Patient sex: F
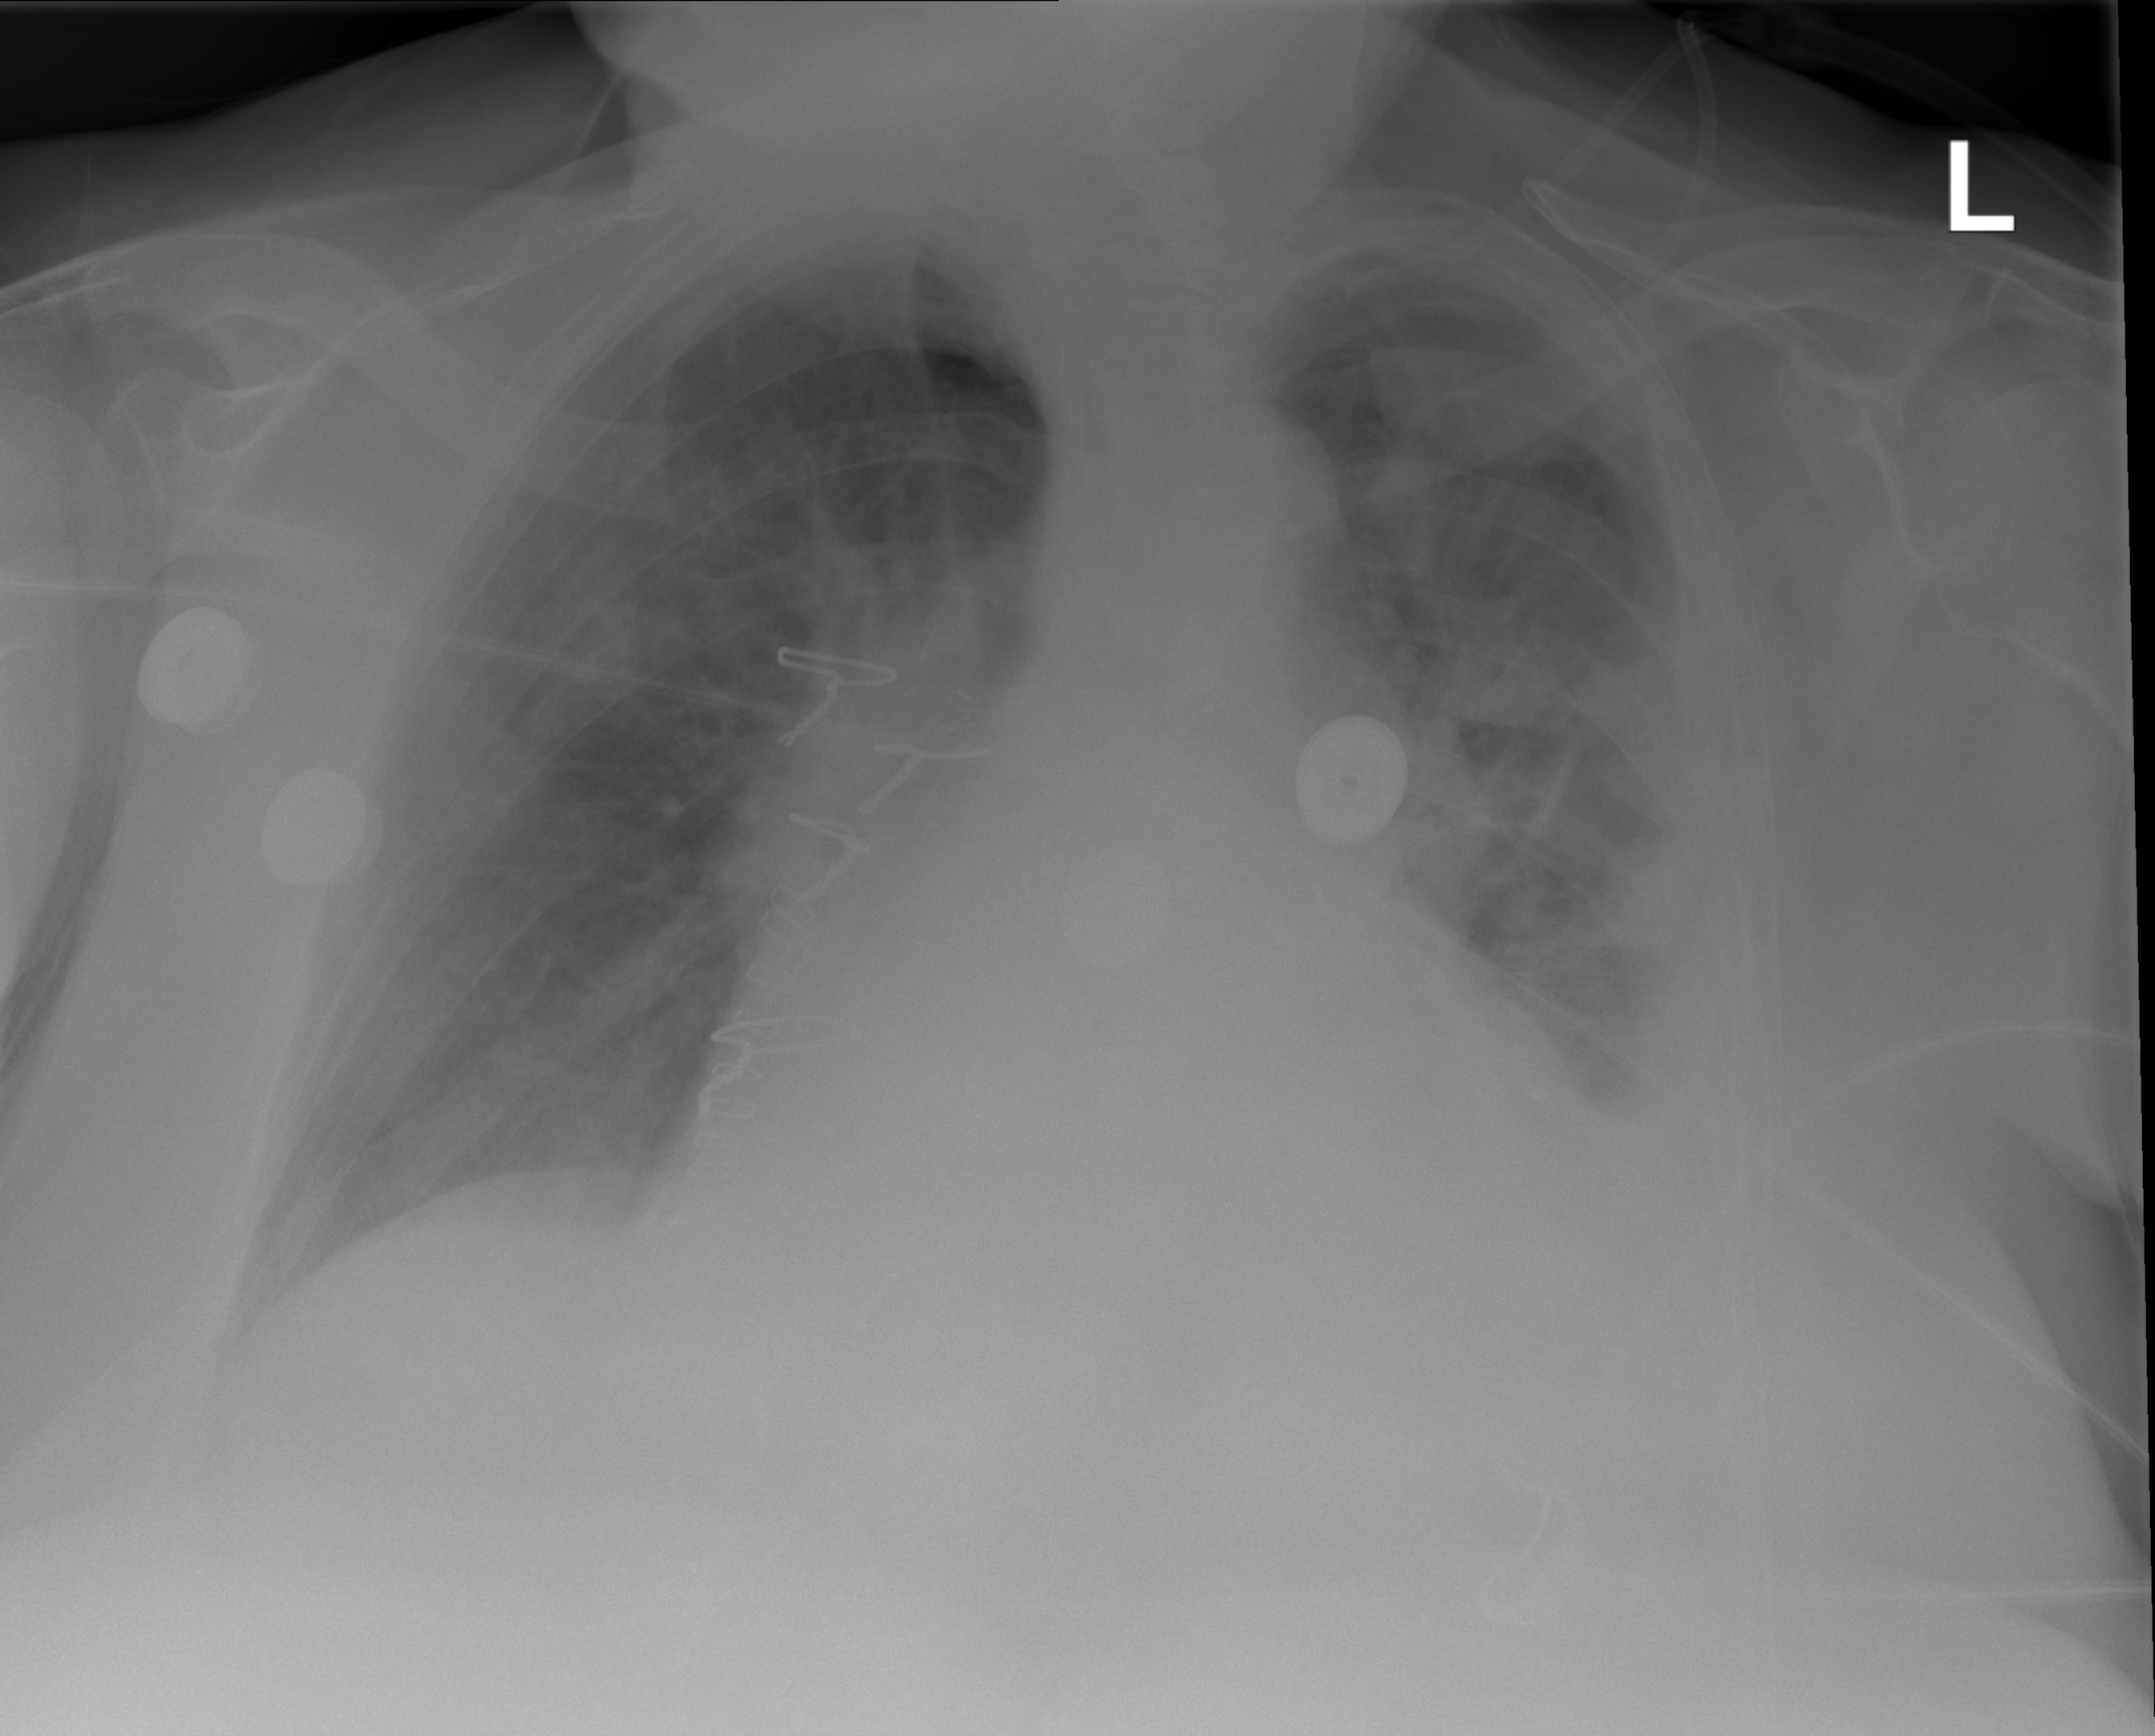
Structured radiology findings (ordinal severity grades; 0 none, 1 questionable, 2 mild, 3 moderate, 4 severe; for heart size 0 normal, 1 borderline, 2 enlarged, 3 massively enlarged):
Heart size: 2
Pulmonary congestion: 0
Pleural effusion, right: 0
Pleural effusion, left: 3
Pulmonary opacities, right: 0
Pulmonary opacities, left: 2
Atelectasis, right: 0
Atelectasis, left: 2